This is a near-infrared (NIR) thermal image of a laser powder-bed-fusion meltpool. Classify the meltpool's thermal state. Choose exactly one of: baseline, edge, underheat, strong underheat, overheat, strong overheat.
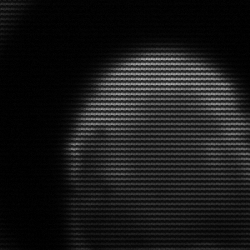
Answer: edge